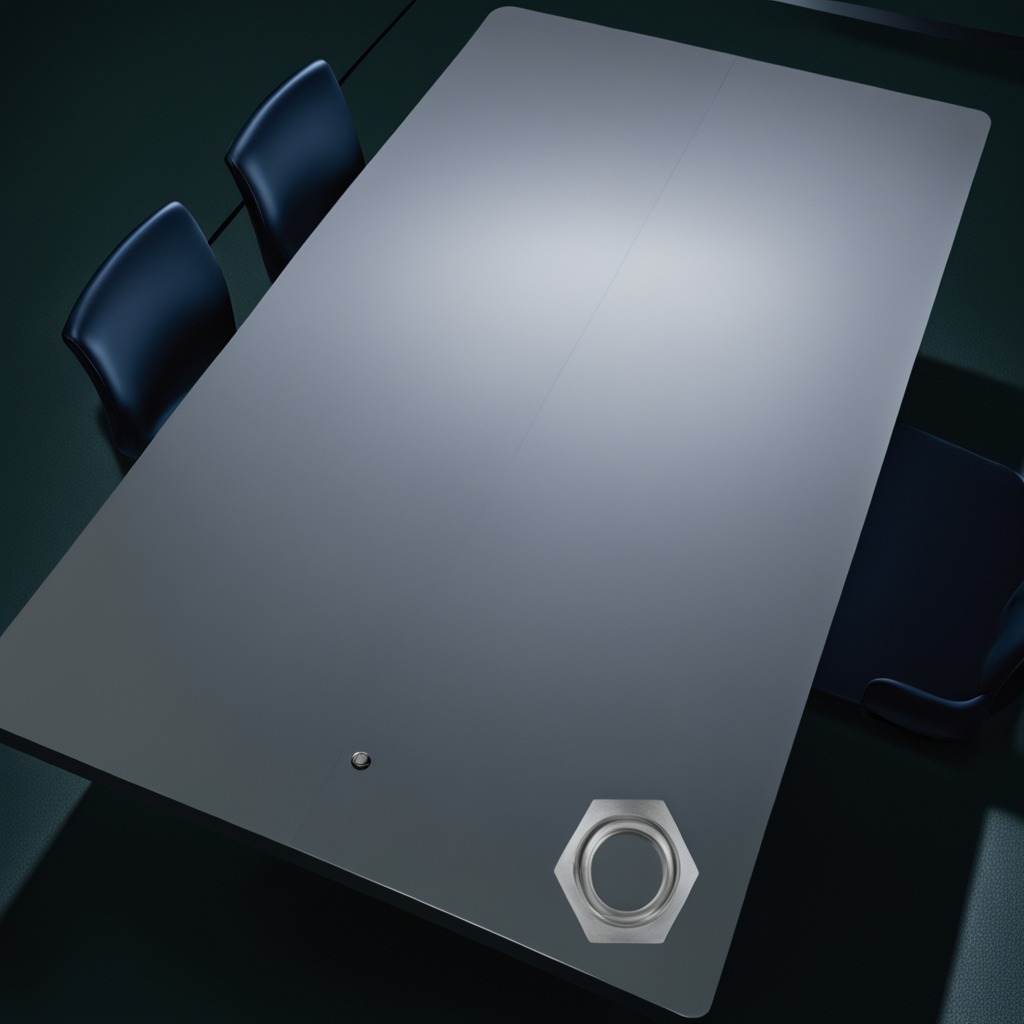
A metal nut is lying on the clean empty table in a railway signal maintenance room lit by harsh overhead fluorescents photorealistic surface textures crisp shadows high dynamic range